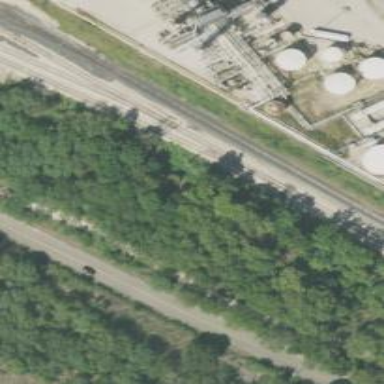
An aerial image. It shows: Railway spur service line used for transporting petroleum freight.